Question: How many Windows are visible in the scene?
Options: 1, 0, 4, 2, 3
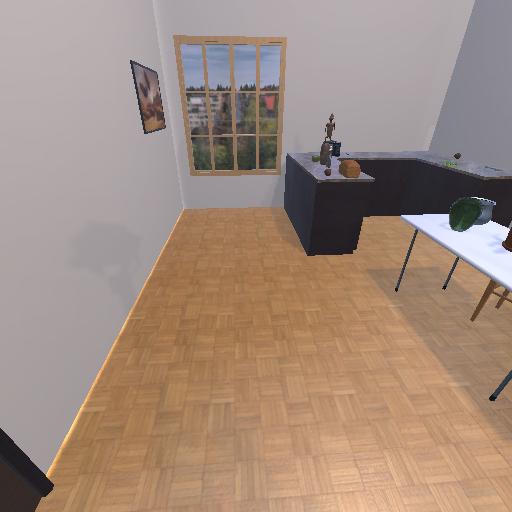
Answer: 1